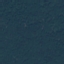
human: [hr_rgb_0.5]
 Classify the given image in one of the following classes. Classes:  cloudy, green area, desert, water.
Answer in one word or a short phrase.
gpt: green area